Question: I have a custom style defined for my button. I'd like to put a 'TextBlock' inside the button so that I can take advantage of text wrapping, but the text doesn't show up if I use a 'TextBlock' for the content.
It looks like this in the designer:

The 'Button' is defined as:
'''
<Button HorizontalAlignment="Center"
VerticalAlignment="Center">
<Button.Content>
<TextBlock Text="Lorem ipsum dolor sit amet, consectetur adipisicing elit."
Width="150"
TextWrapping="Wrap"
FontSize="20" />
</Button.Content>
</Button>
'''
The 'Style' is defined as:
'''
<Style TargetType="Button">
<Style.Setters>
<Setter Property="Template">
<Setter.Value>
<ControlTemplate TargetType="Button">
<ControlTemplate.Resources>
<Storyboard x:Key="ShowShine">
<DoubleAnimationUsingKeyFrames BeginTime="00:00:00"
Storyboard.TargetName="Shine"
Storyboard.TargetProperty="(UIElement.Opacity)">
<SplineDoubleKeyFrame KeyTime="0"
Value="1" />
</DoubleAnimationUsingKeyFrames>
</Storyboard>
<Storyboard x:Key="HideShine">
<DoubleAnimationUsingKeyFrames BeginTime="00:00:00"
Storyboard.TargetName="Shine"
Storyboard.TargetProperty="(UIElement.Opacity)">
<SplineDoubleKeyFrame KeyTime="0"
Value="0" />
</DoubleAnimationUsingKeyFrames>
</Storyboard>
<Storyboard x:Key="ShowMatte">
<DoubleAnimationUsingKeyFrames BeginTime="00:00:00"
Storyboard.TargetName="Matte"
Storyboard.TargetProperty="(UIElement.Opacity)">
<SplineDoubleKeyFrame KeyTime="0"
Value="1" />
</DoubleAnimationUsingKeyFrames>
</Storyboard>
<Storyboard x:Key="HideMatte">
<DoubleAnimationUsingKeyFrames BeginTime="00:00:00"
Storyboard.TargetName="Matte"
Storyboard.TargetProperty="(UIElement.Opacity)">
<SplineDoubleKeyFrame KeyTime="0"
Value="0" />
</DoubleAnimationUsingKeyFrames>
</Storyboard>
</ControlTemplate.Resources>
<Grid>
<Border Background="#FFEEEEEE"
BorderBrush="#00FFFFFF"
Padding="10 5"
BorderThickness="0"
Margin="0 0 0 0">
<ContentPresenter VerticalAlignment="Center"
Grid.RowSpan="2"
Margin="{TemplateBinding Padding}"
HorizontalAlignment="{TemplateBinding HorizontalContentAlignment}" />
</Border>
<Border Background="#FF51a6ee"
BorderBrush="#FF51a6ee"
Padding="10 5"
Margin="0 0 0 0"
Opacity="0"
BorderThickness="0"
Name="Shine">
<ContentPresenter VerticalAlignment="Center"
Grid.RowSpan="2"
Margin="{TemplateBinding Padding}"
HorizontalAlignment="{TemplateBinding HorizontalContentAlignment}" />
</Border>
<Border Background="#0b86ef"
BorderBrush="#0b86ef"
Padding="10 5"
Margin="0 0 0 0"
Opacity="0"
BorderThickness="0"
Name="Pressed">
<ContentPresenter VerticalAlignment="Center"
Grid.RowSpan="2"
Margin="{TemplateBinding Padding}"
HorizontalAlignment="{TemplateBinding HorizontalContentAlignment}" />
</Border>
<Border Background="#FFAAAAAA"
BorderBrush="#00FFFFFF"
Padding="10 5"
BorderThickness="0"
Margin="0 0 0 0"
Opacity="0"
Name="Matte">
<ContentPresenter VerticalAlignment="Center"
Grid.RowSpan="2"
Margin="{TemplateBinding Padding}"
HorizontalAlignment="{TemplateBinding HorizontalContentAlignment}" />
</Border>
</Grid>
<ControlTemplate.Triggers>
<Trigger Property="IsMouseOver"
Value="True">
<Trigger.ExitActions>
<BeginStoryboard Storyboard="{StaticResource HideShine}" />
</Trigger.ExitActions>
<Trigger.EnterActions>
<BeginStoryboard Storyboard="{StaticResource ShowShine}" />
</Trigger.EnterActions>
</Trigger>
<Trigger Property="IsPressed"
Value="True">
<Setter Property="Opacity"
TargetName="Pressed"
Value="1" />
</Trigger>
<Trigger Property="IsEnabled"
Value="False">
<Trigger.ExitActions>
<BeginStoryboard Storyboard="{StaticResource HideMatte}" />
</Trigger.ExitActions>
<Trigger.EnterActions>
<BeginStoryboard Storyboard="{StaticResource ShowMatte}" />
</Trigger.EnterActions>
</Trigger>
</ControlTemplate.Triggers>
</ControlTemplate>
</Setter.Value>
</Setter>
</Style.Setters>
</Style>
'''
The 'TextBlock' is obviously "there", but it's not showing up -- regardless of foreground color selection. Any idea how to make the 'TextBlock' show up in the button?
The ContentPresenters were overriding one another. The following style worked as expected:
'''
<Style TargetType="Button">
<Style.Setters>
<Setter Property="Template">
<Setter.Value>
<ControlTemplate TargetType="Button">
<ControlTemplate.Resources>
<Storyboard x:Key="ShowShine">
<DoubleAnimationUsingKeyFrames BeginTime="00:00:00"
Storyboard.TargetName="Shine"
Storyboard.TargetProperty="(UIElement.Opacity)">
<SplineDoubleKeyFrame KeyTime="0"
Value="1" />
</DoubleAnimationUsingKeyFrames>
</Storyboard>
<Storyboard x:Key="HideShine">
<DoubleAnimationUsingKeyFrames BeginTime="00:00:00"
Storyboard.TargetName="Shine"
Storyboard.TargetProperty="(UIElement.Opacity)">
<SplineDoubleKeyFrame KeyTime="0"
Value="0" />
</DoubleAnimationUsingKeyFrames>
</Storyboard>
<Storyboard x:Key="ShowMatte">
<DoubleAnimationUsingKeyFrames BeginTime="00:00:00"
Storyboard.TargetName="Matte"
Storyboard.TargetProperty="(UIElement.Opacity)">
<SplineDoubleKeyFrame KeyTime="0"
Value="1" />
</DoubleAnimationUsingKeyFrames>
</Storyboard>
<Storyboard x:Key="HideMatte">
<DoubleAnimationUsingKeyFrames BeginTime="00:00:00"
Storyboard.TargetName="Matte"
Storyboard.TargetProperty="(UIElement.Opacity)">
<SplineDoubleKeyFrame KeyTime="0"
Value="0" />
</DoubleAnimationUsingKeyFrames>
</Storyboard>
</ControlTemplate.Resources>
<Grid>
<Border Background="#FFEEEEEE"
BorderBrush="#00FFFFFF"
Padding="10 5"
BorderThickness="0" />
<Border Background="#FF51a6ee"
BorderBrush="#FF51a6ee"
Padding="10 5"
Opacity="0"
BorderThickness="0"
Name="Shine" />
<Border Background="#0b86ef"
BorderBrush="#0b86ef"
Padding="10 5"
Opacity="0"
BorderThickness="0"
Name="Pressed" />
<Border Padding="10 5">
<ContentPresenter VerticalAlignment="Center"
Grid.RowSpan="2"
Margin="{TemplateBinding Padding}"
HorizontalAlignment="{TemplateBinding HorizontalContentAlignment}" />
</Border>
<Border Background="#FFAAAAAA"
BorderBrush="#00FFFFFF"
Padding="10 5"
BorderThickness="0"
Opacity="0"
Name="Matte" />
</Grid>
<ControlTemplate.Triggers>
<Trigger Property="IsMouseOver"
Value="True">
<Trigger.ExitActions>
<BeginStoryboard Storyboard="{StaticResource HideShine}" />
</Trigger.ExitActions>
<Trigger.EnterActions>
<BeginStoryboard Storyboard="{StaticResource ShowShine}" />
</Trigger.EnterActions>
</Trigger>
<Trigger Property="IsPressed"
Value="True">
<Setter Property="Opacity"
TargetName="Pressed"
Value="1" />
</Trigger>
<Trigger Property="IsEnabled"
Value="False">
<Trigger.ExitActions>
<BeginStoryboard Storyboard="{StaticResource HideMatte}" />
</Trigger.ExitActions>
<Trigger.EnterActions>
<BeginStoryboard Storyboard="{StaticResource ShowMatte}" />
</Trigger.EnterActions>
</Trigger>
</ControlTemplate.Triggers>
</ControlTemplate>
</Setter.Value>
</Setter>
</Style.Setters>
</Style>
'''
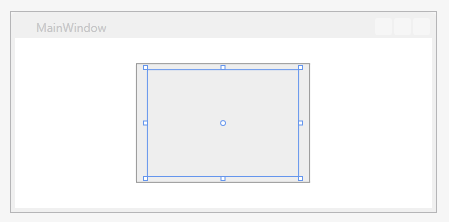
Answer: First thing's first:
Why are you using it like '<Button.Content> </Button.Content>'?
It is simply done by
'''
<Button>
<TextBlock Style="{StaticResource MyStyle}"/>
</Button>
'''
Secondly the style itself contains few ContentPresenters, as it should be one per button or you can 'Content={TemplateBinding Content}' for just one of them in order for the content to appear.